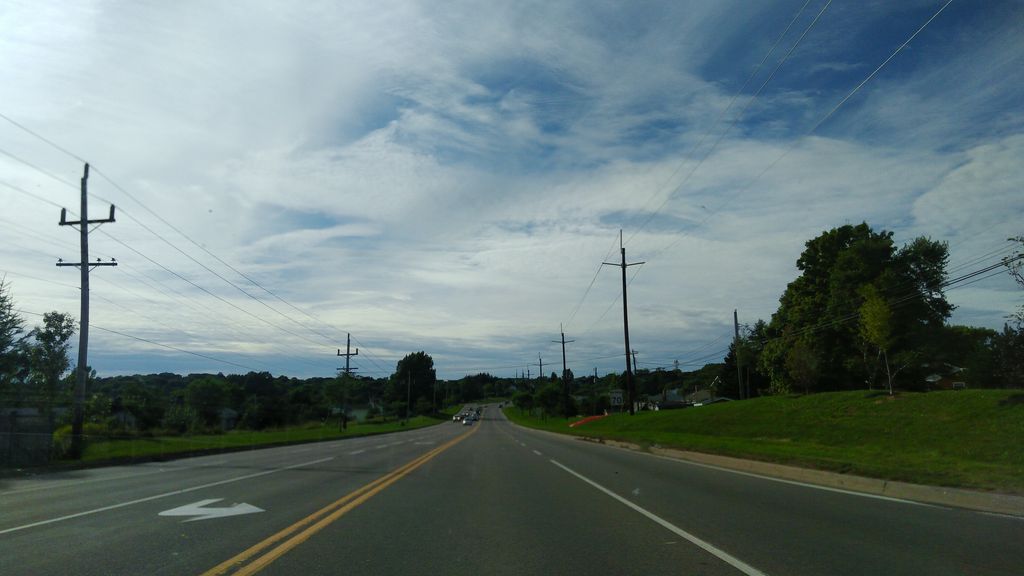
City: charlottetown